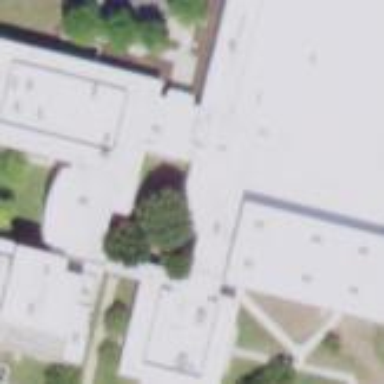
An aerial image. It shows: School building.